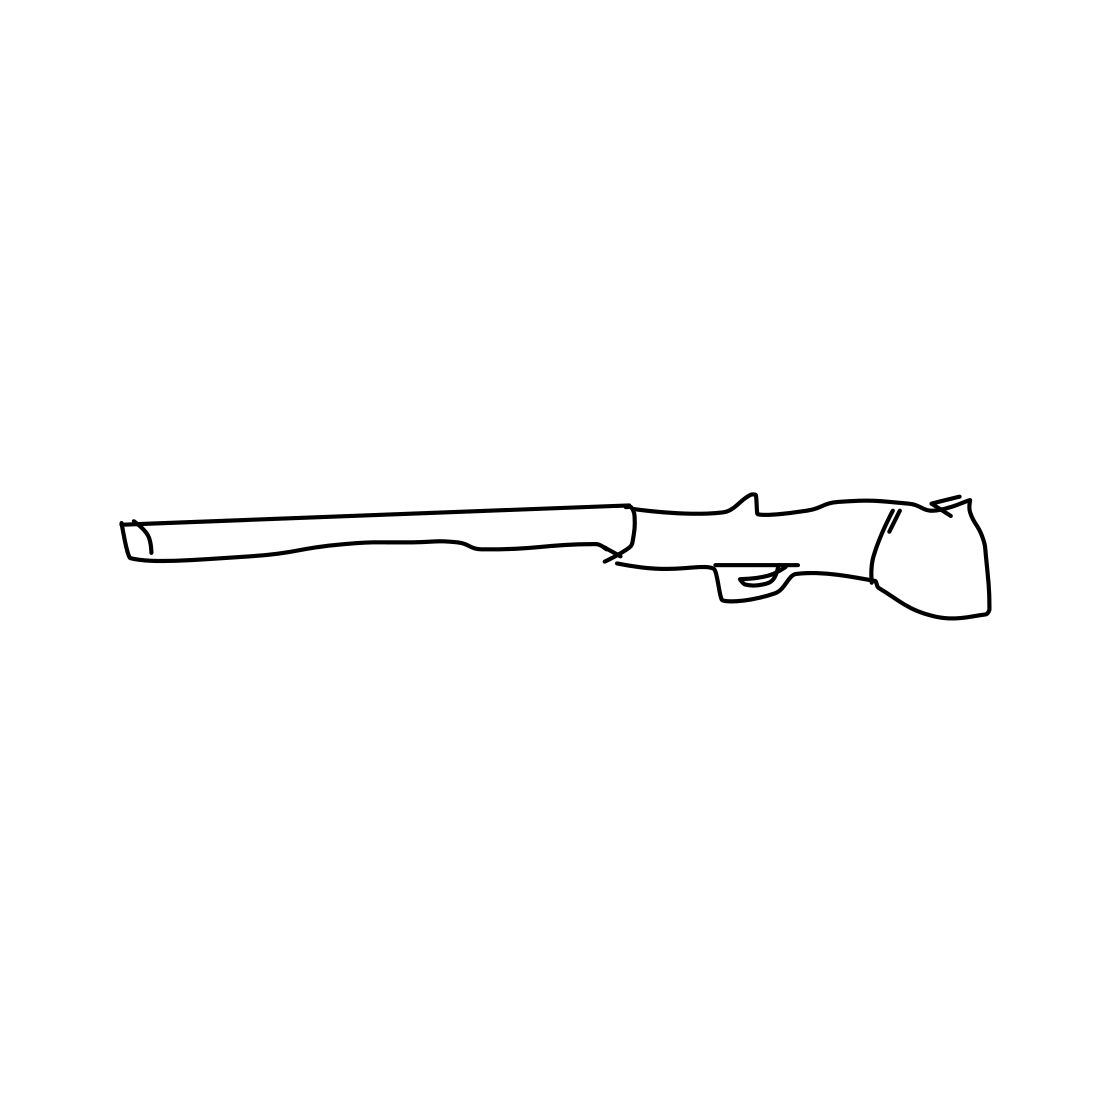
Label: rifle